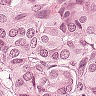
Metastatic tissue present: yes